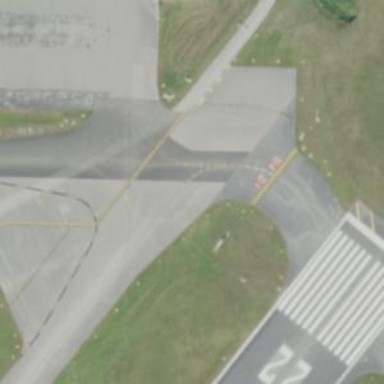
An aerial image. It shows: Image of taxiway at airport.